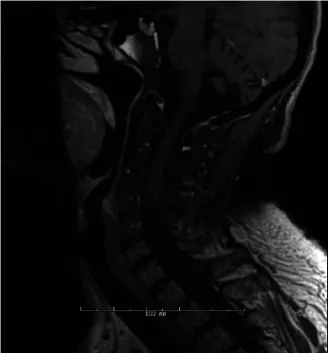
Patient 5 (detailed under "breakthrough disease" in Supplementary material S3), 6 months post-initiation of rituximab treatment, the patient manifested an attack, encompassing both TM and encephalopathy, with a concurrent CD19+ B-cell count of 3%. MRI assessments during this episode included Sagittal T1-post contrast.
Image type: radiology (mri)